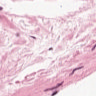
Metastatic tissue present: no